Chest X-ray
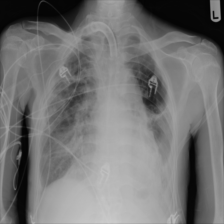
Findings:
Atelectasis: negative
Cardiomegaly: negative
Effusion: negative
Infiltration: negative
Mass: negative
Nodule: negative
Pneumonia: negative
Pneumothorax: negative
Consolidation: negative
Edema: negative
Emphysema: negative
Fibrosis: negative
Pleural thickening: negative
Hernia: negative